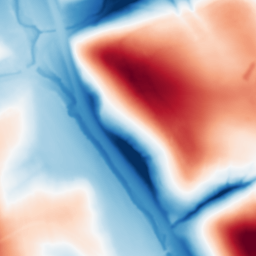
Category: multiscale
Decomposition family: dog
Decomposition parameters: sigma_low: 1
sigma_high: 50
Upsampling method: edge_directed
Upsampling parameters: scale: 4
Upsampling scale: 4